Question: Ok so I have an issue when I try to use $.each to iterate through this JSON. I'm trying to access just the posts information.

This is my code so far.
'''
var newPosts = <? echo(getPosts($optionsArray)); ?>;
var postJSON = JSON.parse(JSON.stringify(newPosts));
console.log(postJSON);
alert(postJSON);
//Make sure the div is emptied before we append to it
$("#Posts").empty();
//Append new data
$.each(postJSON.posts, function(key, value){
alert(value);
})
'''
The console log displays the information I want but I get no information from the alert. Nothing pops up. Been crackin at this for a bit.
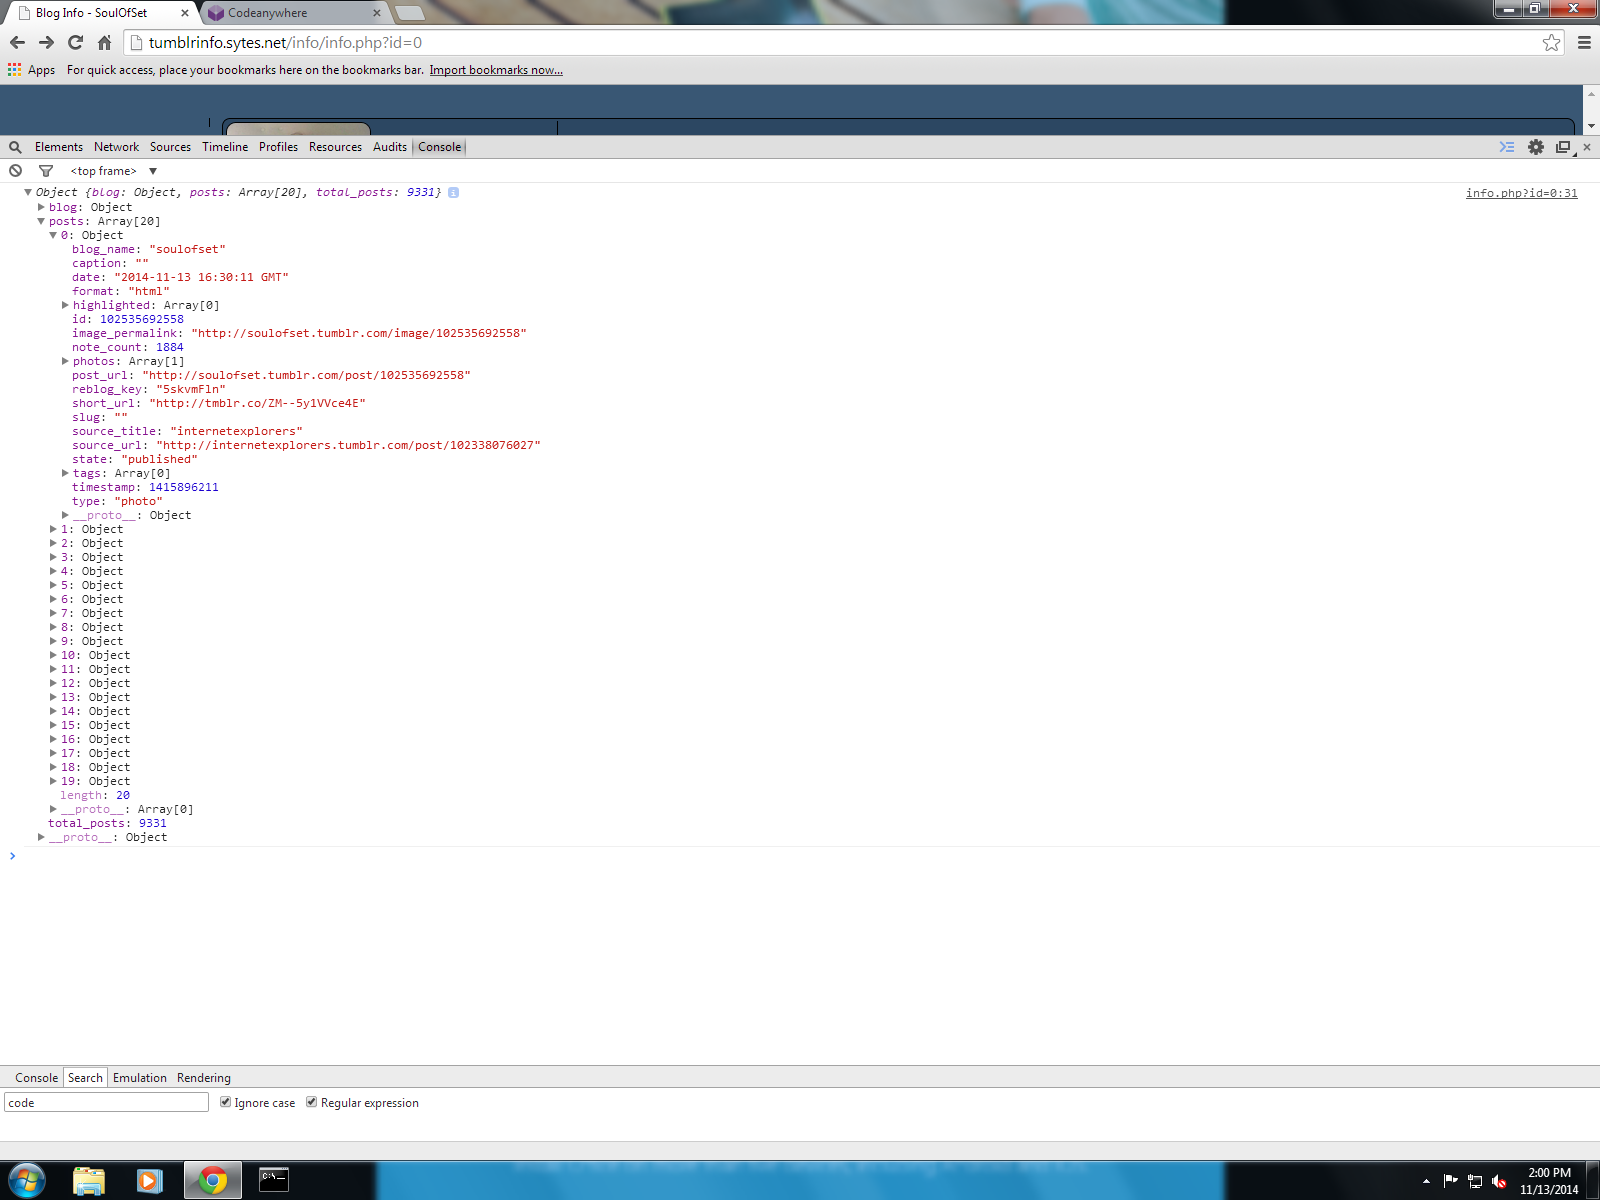
Answer: JSON.parse = turns a formatted JSON string and creates an object...
JSON.stringify = turns a JavaScript object into a JSON string....
So you are turning it into a string and then back into an object. Get rid of JSON.parse if you want to print out the string properly.
It should look like this:
'''
var jString = JSON.stringify(newPosts);
alert(jString);
'''